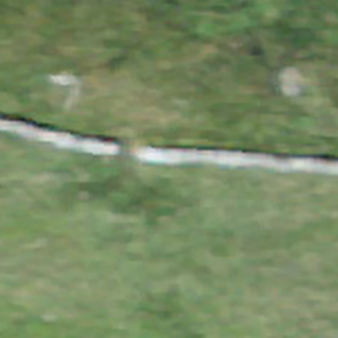
Label: other